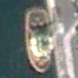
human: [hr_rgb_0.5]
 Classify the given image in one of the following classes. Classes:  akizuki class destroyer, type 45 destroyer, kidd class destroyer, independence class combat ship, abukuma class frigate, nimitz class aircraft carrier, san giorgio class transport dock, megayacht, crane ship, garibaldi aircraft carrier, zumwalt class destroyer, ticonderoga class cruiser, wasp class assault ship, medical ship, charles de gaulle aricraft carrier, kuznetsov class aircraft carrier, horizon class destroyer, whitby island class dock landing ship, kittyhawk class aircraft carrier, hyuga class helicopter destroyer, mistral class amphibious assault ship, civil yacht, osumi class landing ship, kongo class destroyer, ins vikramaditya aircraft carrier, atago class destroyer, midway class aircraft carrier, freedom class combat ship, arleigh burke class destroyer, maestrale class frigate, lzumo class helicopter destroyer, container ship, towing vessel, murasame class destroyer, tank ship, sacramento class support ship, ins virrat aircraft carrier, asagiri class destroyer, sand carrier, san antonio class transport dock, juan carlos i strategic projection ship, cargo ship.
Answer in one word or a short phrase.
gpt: Towing vessel